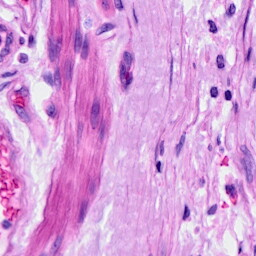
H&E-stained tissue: Ovarian